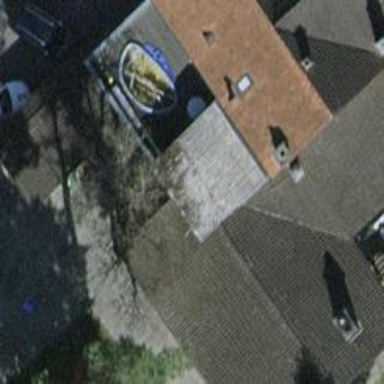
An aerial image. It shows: Restaurant.